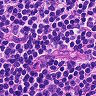
Metastatic tissue present: no